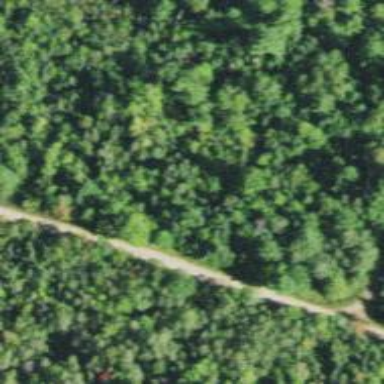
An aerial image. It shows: Unclassified road intersecting abandoned historic railway line.